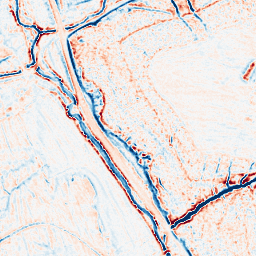
Category: edge_preserving
Decomposition family: bilateral
Decomposition parameters: d: 9
sigma_color: 150
sigma_space: 100
Upsampling method: bilinear
Upsampling parameters: scale: 4
Upsampling scale: 4